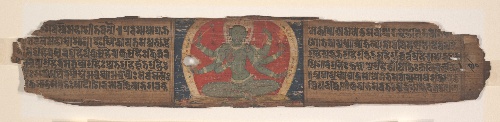
Date: ca. 12th century
Object type: Folio
Classification: Paintings
Medium: Opaque watercolor on palm leaf
Culture: Nepal
Period: Karnata-Malla period
Dimensions: 2 1/16 x 10 3/4 in. (5.3 x 27.3 cm)
Department: Asian Art
Credit line: Gift of Arnold and Susan Lieberman, 1987
Accession year: 1987
Repository: Metropolitan Museum of Art, New York, NY
Tags: Buddhism|Goddess